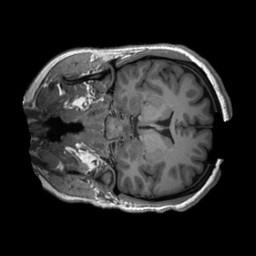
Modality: T1w
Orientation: coronal
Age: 22
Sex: female
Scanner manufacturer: siemens
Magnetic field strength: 3 T
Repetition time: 2.3 s
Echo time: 0.00232 s